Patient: sex F, age 74
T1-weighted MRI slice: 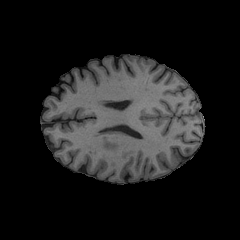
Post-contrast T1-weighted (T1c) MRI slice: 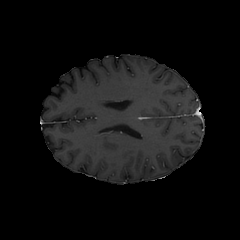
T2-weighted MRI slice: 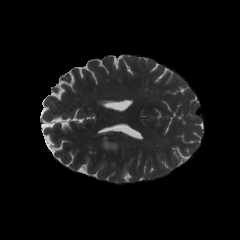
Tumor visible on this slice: yes
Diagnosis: Glioblastoma, IDH-wildtype
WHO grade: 4